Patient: sex M, age 60
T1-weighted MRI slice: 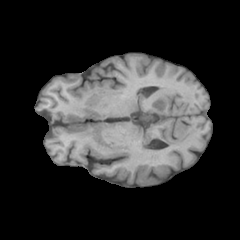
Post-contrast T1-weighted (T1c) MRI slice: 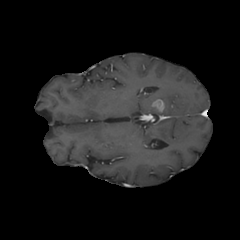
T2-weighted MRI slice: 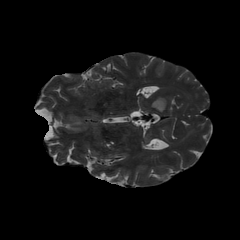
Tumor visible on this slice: yes
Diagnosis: Glioblastoma, IDH-wildtype
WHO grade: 4